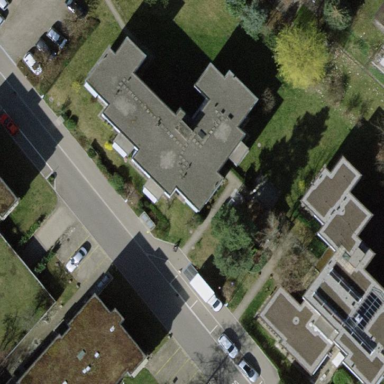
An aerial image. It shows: Flat-roofed apartment building.